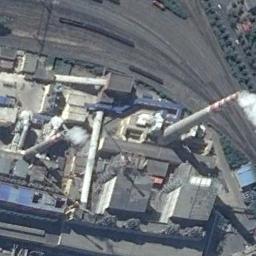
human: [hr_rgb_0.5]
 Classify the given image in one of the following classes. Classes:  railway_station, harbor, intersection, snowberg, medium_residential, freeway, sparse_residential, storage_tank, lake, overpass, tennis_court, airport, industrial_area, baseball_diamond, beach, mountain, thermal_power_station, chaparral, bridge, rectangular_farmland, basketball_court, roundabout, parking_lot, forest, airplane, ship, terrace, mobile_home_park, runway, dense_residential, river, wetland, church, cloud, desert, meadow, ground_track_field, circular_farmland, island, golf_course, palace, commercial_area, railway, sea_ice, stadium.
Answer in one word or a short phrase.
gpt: thermal_power_station